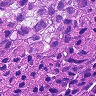
Metastatic tissue present: yes